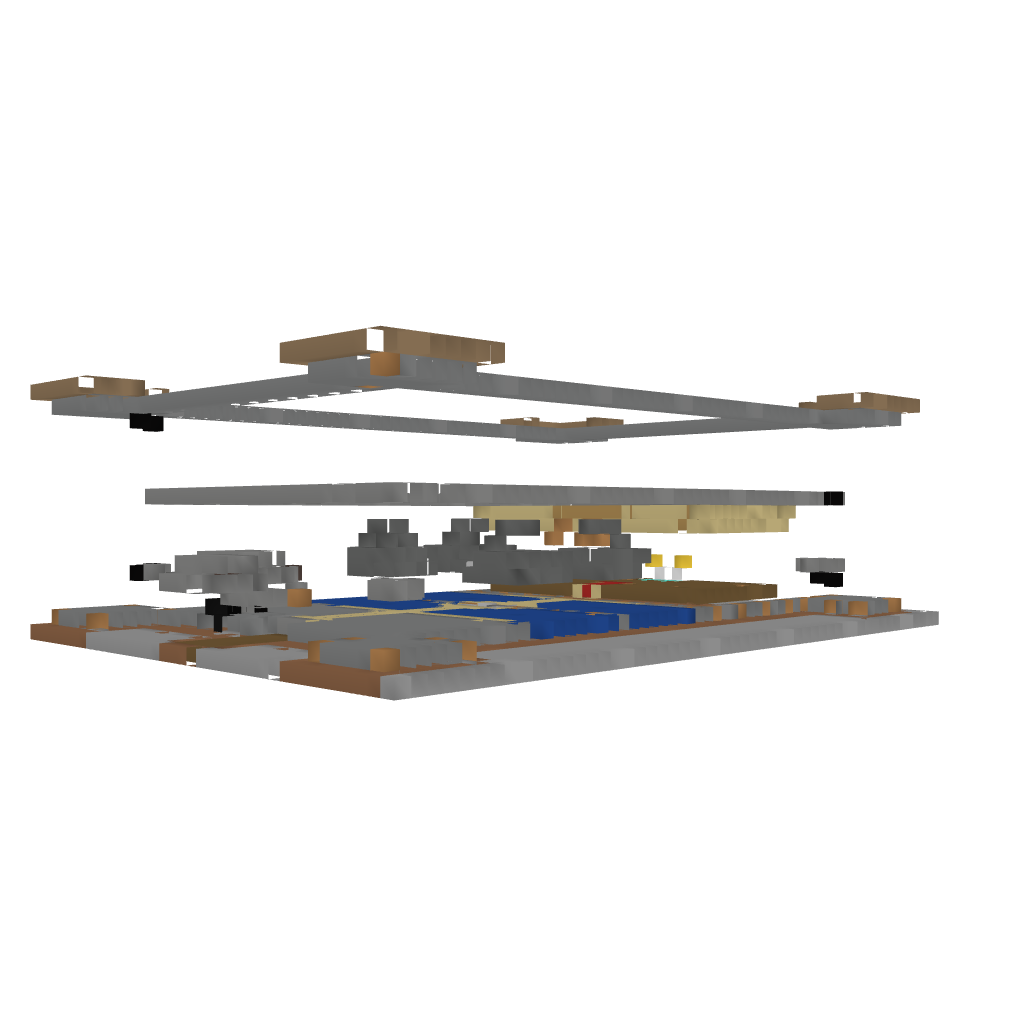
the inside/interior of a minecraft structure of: castle-af-lol